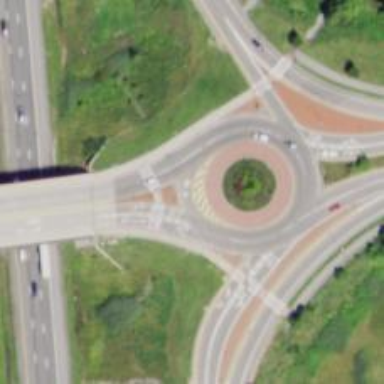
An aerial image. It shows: Primary highway with asphalt surface leading to roundabout.